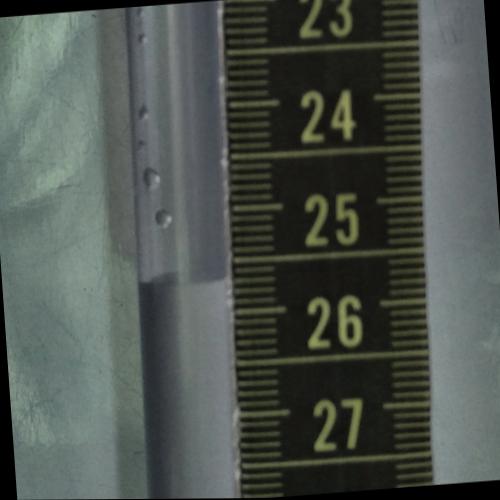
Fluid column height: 25.7 cm